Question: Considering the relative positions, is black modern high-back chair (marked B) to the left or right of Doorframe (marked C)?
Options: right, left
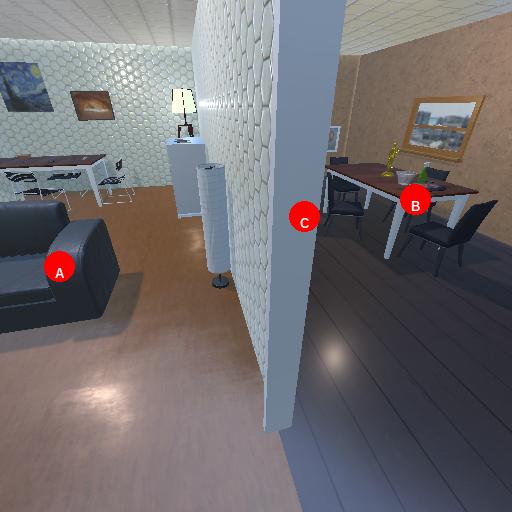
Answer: right